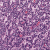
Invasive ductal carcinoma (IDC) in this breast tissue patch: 1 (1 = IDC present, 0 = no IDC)